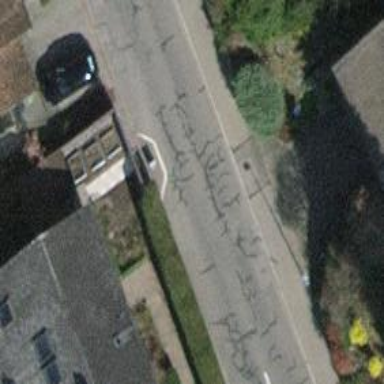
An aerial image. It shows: Chicane for traffic calming.